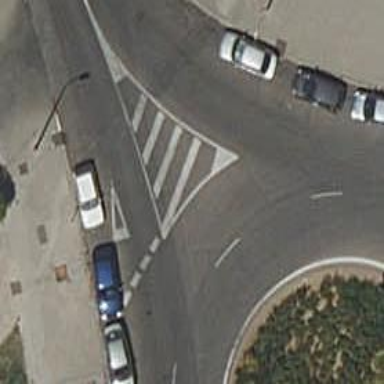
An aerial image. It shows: Pedestrian road.